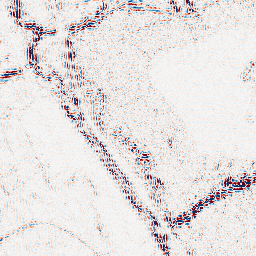
Category: wavelet
Decomposition family: wavelet_dwt
Decomposition parameters: wavelet: sym4
level: 2
Upsampling method: quintic
Upsampling parameters: scale: 8
Upsampling scale: 8